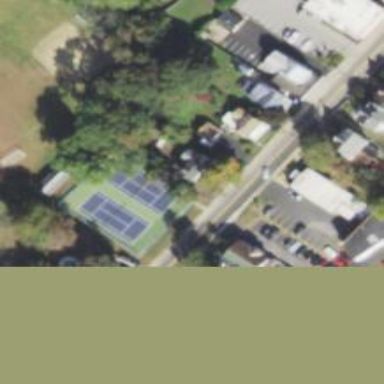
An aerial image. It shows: Tennis court on pitch.